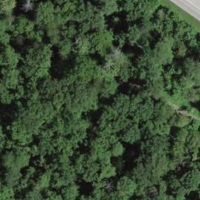
EUNIS habitat code: 44
Species observed at this site:
Buteo buteo